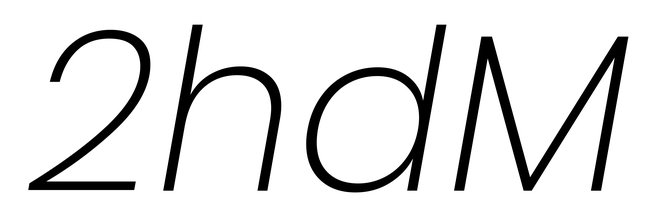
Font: Poppins-ExtraLightItalic